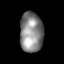
Tissue: lung
Cell type: T cells
Senescence score: 0.223
Nuclear area (px): 911
Mean DAPI intensity: 135.136